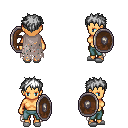
a pixel art fantasy rpg character, female body template, human, tanned skin, gray tattered cape, teal pants, white bedhead hairstyle, white slippers, shield, four views (front, back, left, right), 2x2 character sprite sheet, small pixel art, hard edges, no anti-aliasing